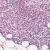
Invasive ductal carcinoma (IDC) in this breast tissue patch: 1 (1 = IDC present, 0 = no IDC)